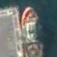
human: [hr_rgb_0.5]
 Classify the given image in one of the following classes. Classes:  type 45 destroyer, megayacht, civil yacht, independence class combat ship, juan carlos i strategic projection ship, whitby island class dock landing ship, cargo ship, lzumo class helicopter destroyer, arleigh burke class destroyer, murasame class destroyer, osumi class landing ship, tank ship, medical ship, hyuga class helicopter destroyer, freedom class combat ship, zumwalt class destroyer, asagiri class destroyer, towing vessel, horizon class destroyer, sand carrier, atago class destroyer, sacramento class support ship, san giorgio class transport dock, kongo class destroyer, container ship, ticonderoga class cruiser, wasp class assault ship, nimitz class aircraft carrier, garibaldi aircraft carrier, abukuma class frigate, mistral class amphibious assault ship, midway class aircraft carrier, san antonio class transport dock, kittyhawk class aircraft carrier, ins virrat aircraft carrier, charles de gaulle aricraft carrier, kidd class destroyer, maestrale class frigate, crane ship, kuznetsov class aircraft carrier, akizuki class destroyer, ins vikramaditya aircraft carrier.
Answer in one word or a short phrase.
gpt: Towing vessel